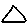
Label: triangle